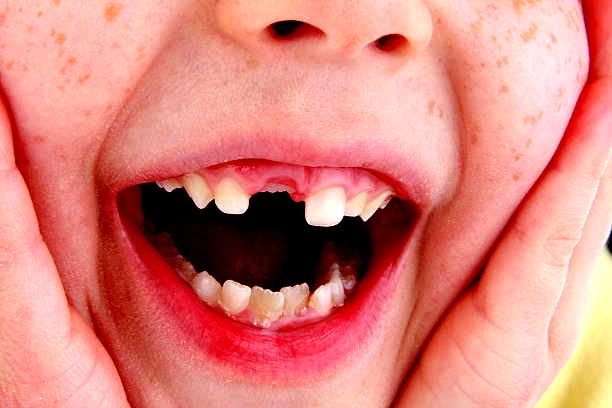
Condition: hypodontia